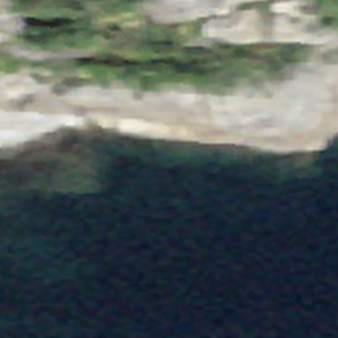
Label: other